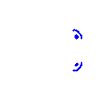
Particle: pion